Question: I have successfully integrated the Card.io plugin for Phonegap in Android and iOS.
My client does not want the Paypal logo to be displayed on the top right of the scanning screen. Is there a way to hide it?

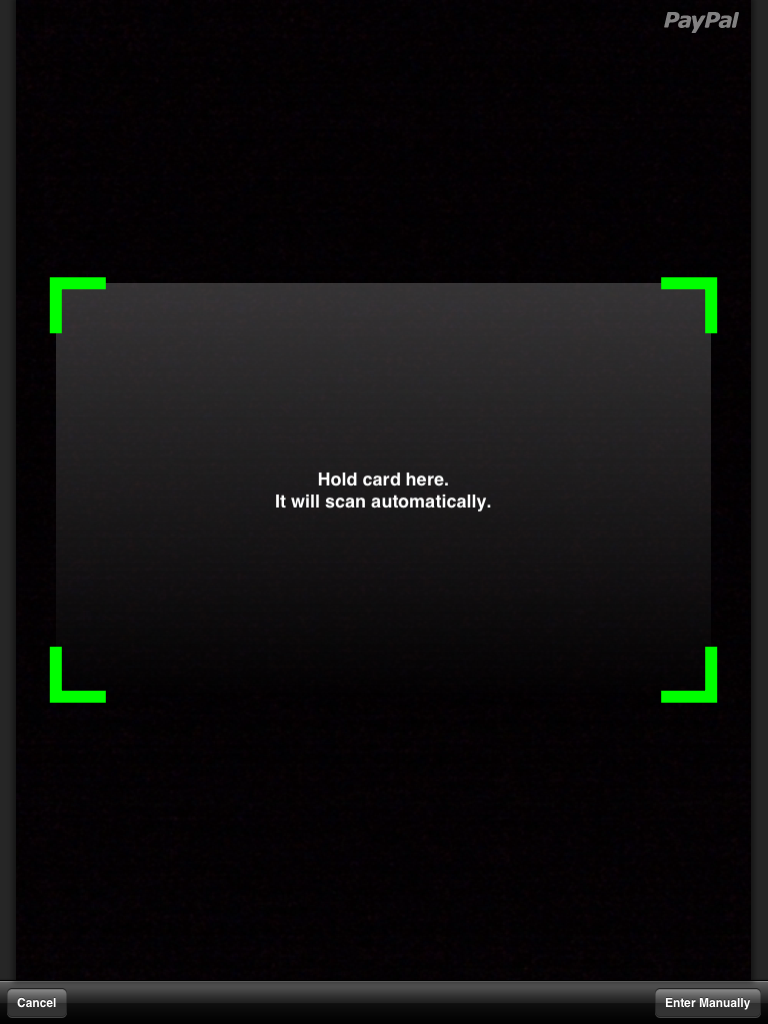
Answer: The current PhoneGap plugin implementation doesn't have this functionality implemented, however it very simple to add it, just fork the plugin and modify it to use card.io logo instead of PayPal.
For iOS <URL>
For Android <URL>
Hope it helps.